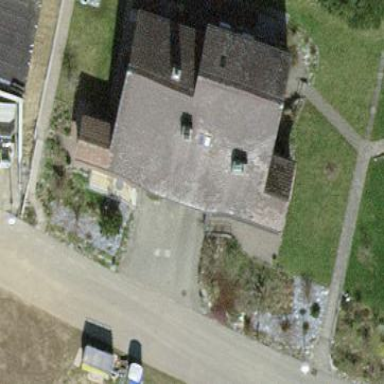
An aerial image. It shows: Semi-detached house.